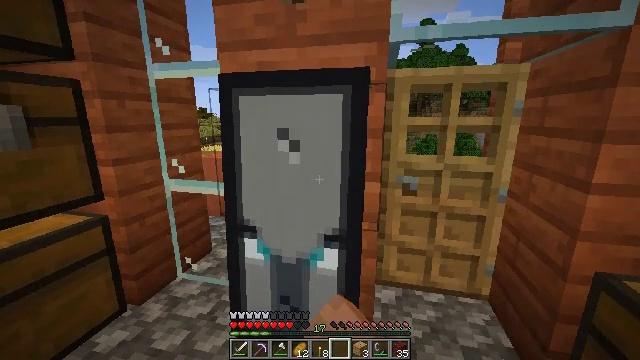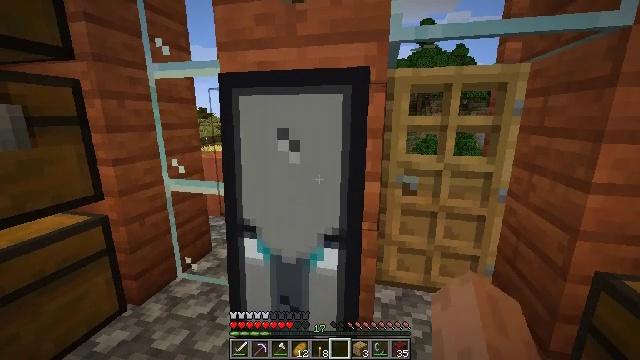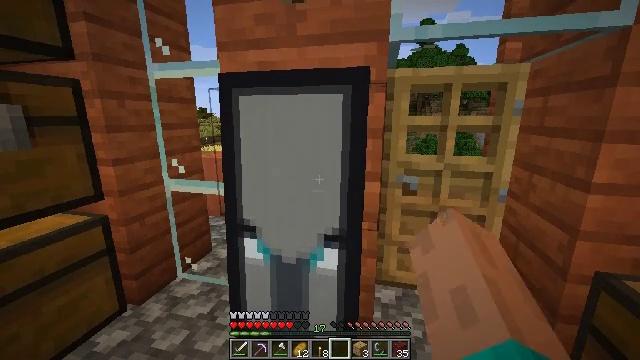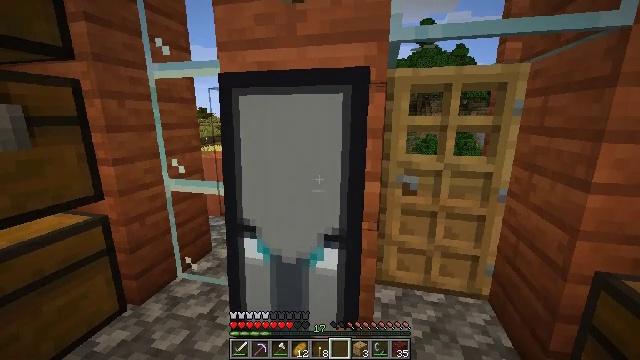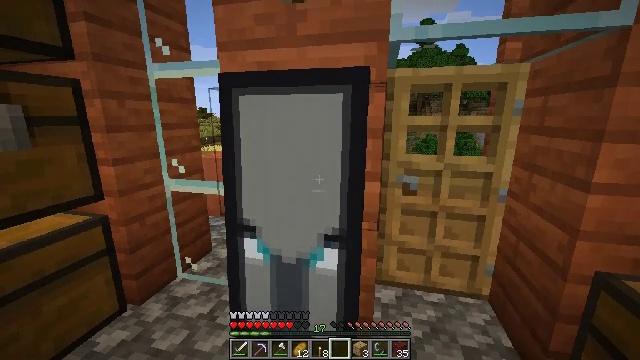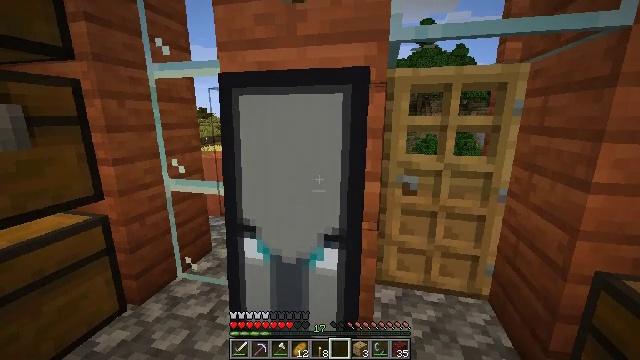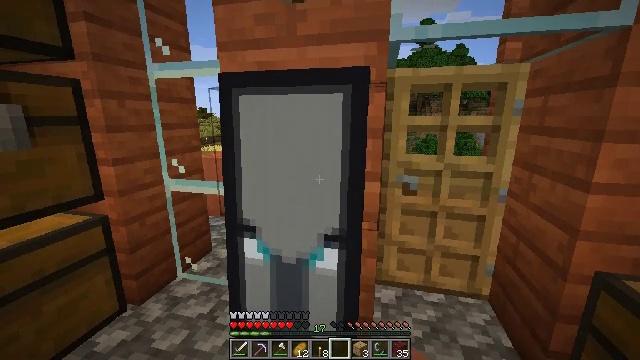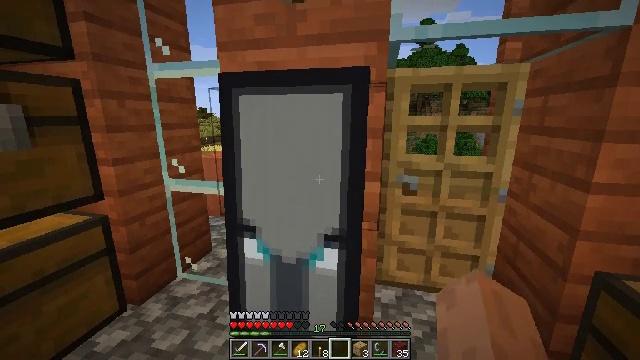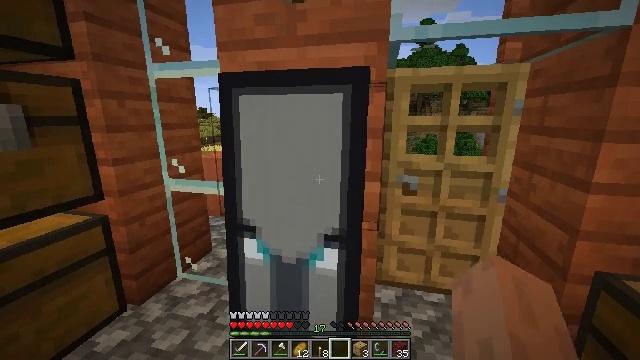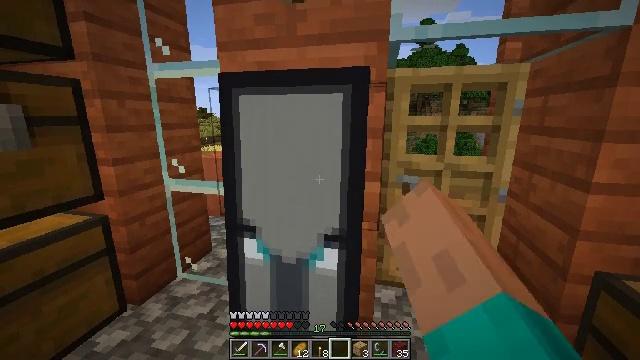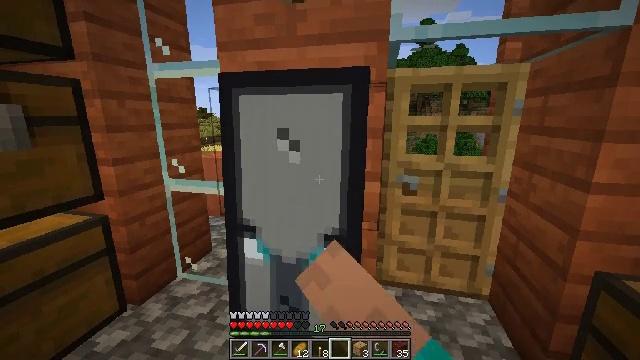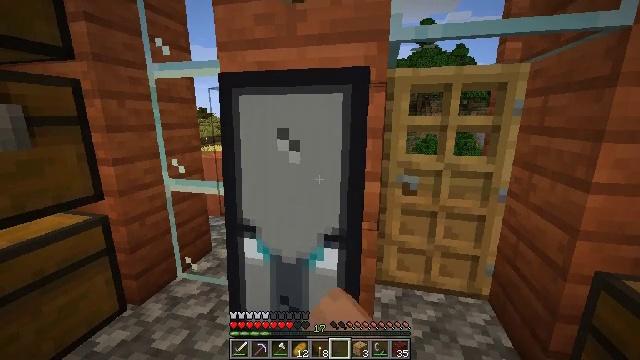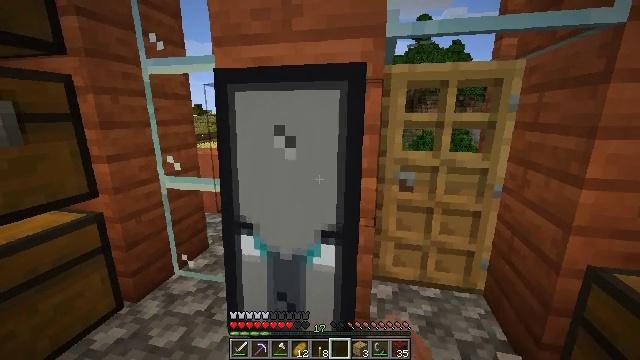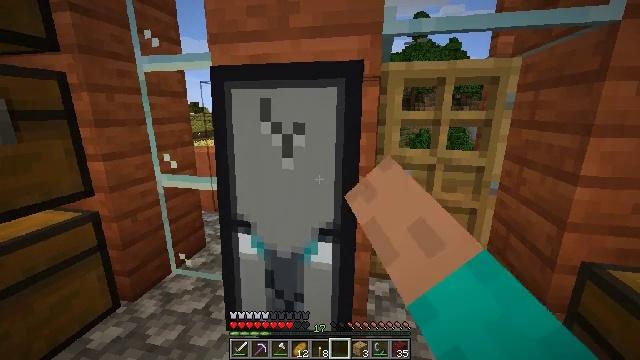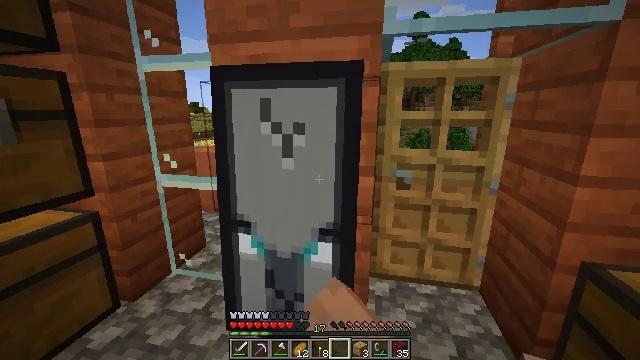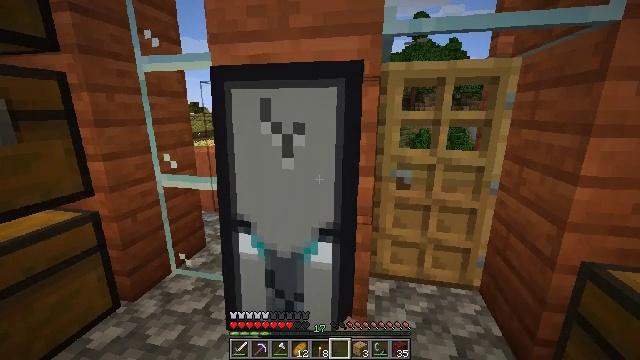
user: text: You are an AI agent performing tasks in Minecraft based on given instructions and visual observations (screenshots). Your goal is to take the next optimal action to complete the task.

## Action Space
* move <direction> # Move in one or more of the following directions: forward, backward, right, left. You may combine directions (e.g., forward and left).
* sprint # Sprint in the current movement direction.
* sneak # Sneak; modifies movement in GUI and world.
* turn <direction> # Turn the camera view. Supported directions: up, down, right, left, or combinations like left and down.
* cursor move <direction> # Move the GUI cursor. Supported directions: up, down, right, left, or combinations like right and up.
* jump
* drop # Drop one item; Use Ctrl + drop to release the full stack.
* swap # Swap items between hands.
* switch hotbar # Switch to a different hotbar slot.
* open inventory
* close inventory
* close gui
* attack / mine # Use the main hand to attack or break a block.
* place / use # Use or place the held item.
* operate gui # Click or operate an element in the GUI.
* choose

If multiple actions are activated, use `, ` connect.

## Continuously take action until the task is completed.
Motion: motion action
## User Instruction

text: Gather the white wall banner for decoration.
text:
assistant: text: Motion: attack / mine
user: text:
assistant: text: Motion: no_op
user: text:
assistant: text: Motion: no_op
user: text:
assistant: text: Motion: no_op
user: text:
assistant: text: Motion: no_op
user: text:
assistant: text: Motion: no_op
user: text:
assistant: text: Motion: no_op
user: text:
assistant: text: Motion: attack / mine
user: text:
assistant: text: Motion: attack / mine
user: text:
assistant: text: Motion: attack / mine
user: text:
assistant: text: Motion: attack / mine
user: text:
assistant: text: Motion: attack / mine
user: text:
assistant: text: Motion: attack / mine
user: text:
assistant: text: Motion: attack / mine
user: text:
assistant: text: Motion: attack / mine
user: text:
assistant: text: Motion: attack / mine
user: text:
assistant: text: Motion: attack / mine
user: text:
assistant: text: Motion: attack / mine
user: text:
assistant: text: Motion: attack / mine
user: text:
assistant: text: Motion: attack / mine
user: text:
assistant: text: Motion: attack / mine
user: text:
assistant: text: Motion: attack / mine
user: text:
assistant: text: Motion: attack / mine
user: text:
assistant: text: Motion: no_op
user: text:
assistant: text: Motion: no_op
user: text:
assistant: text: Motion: no_op
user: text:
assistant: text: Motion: no_op
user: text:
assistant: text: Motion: no_op
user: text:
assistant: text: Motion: no_op
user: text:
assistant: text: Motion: attack / mine